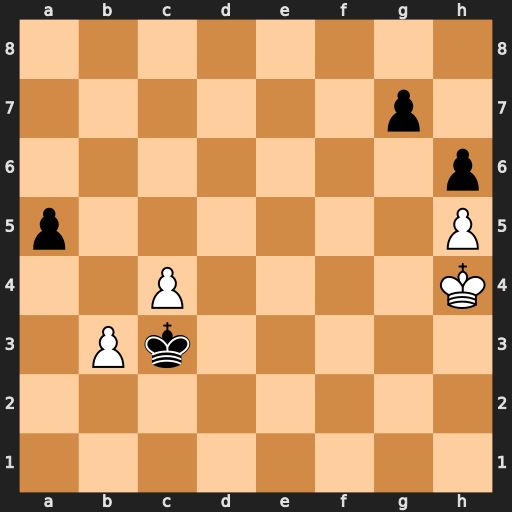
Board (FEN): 8/6p1/7p/p6P/2P4K/1Pk5/8/8
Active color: w
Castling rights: -
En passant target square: -
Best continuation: c5 Kxb3 c6 a4 c7